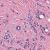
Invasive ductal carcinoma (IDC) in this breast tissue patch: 1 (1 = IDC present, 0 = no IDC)